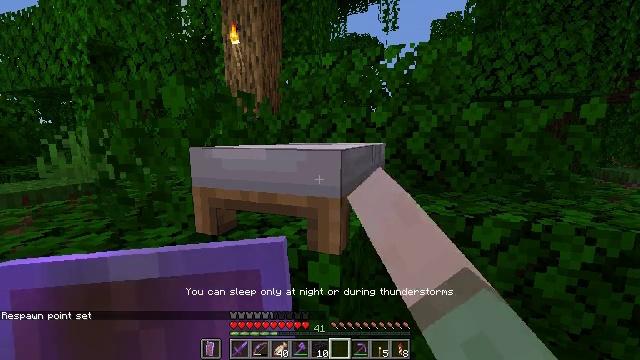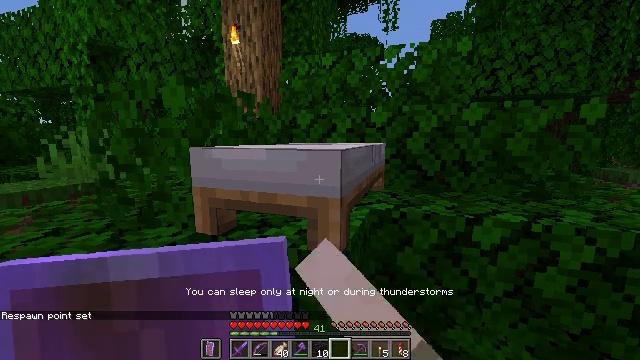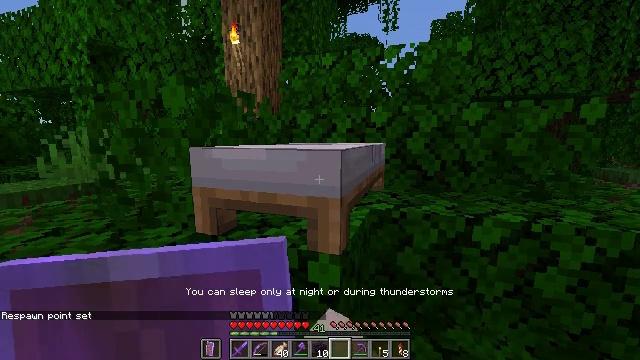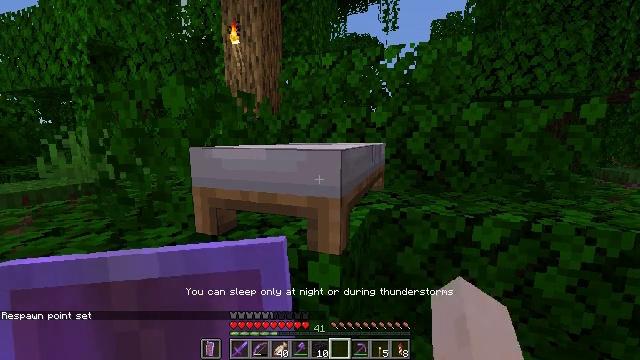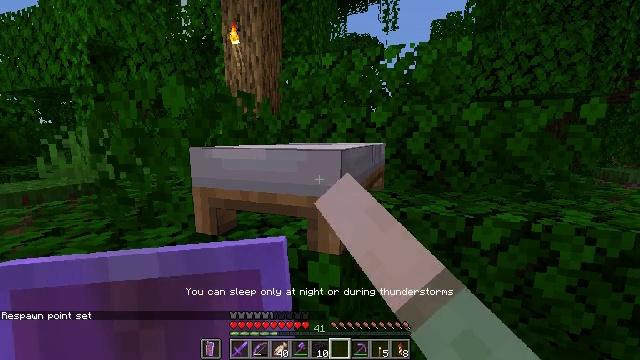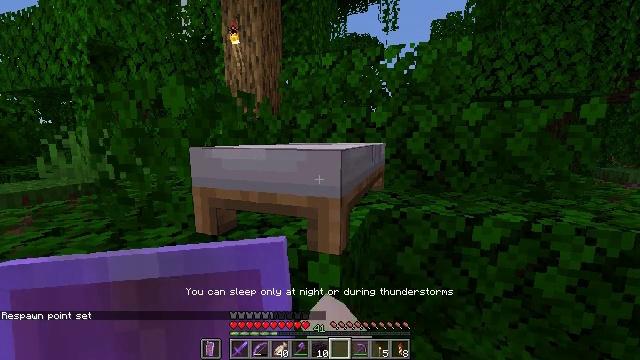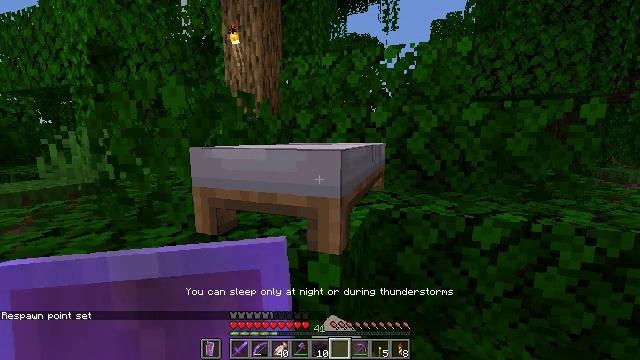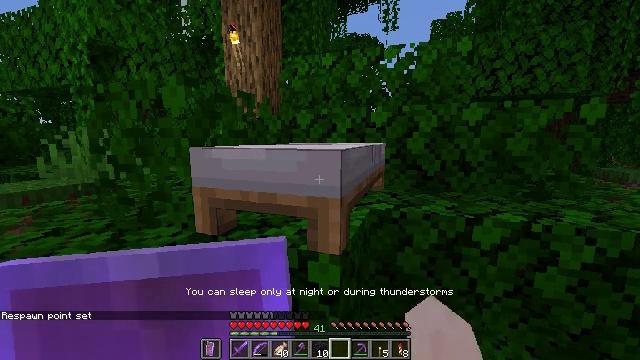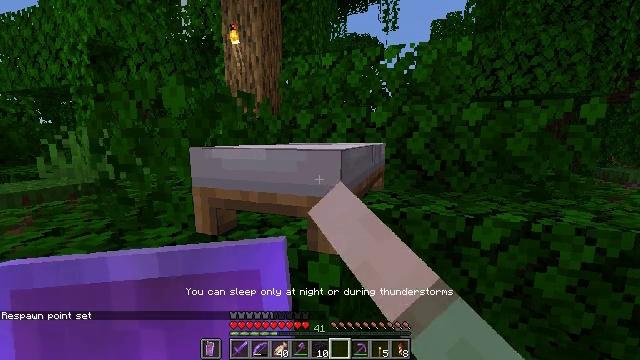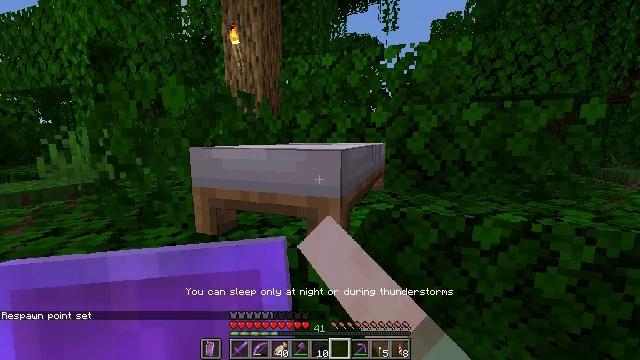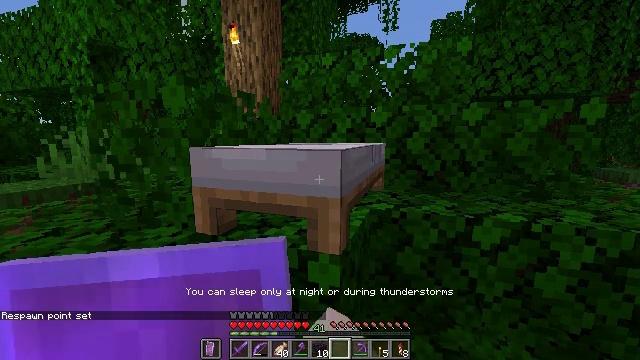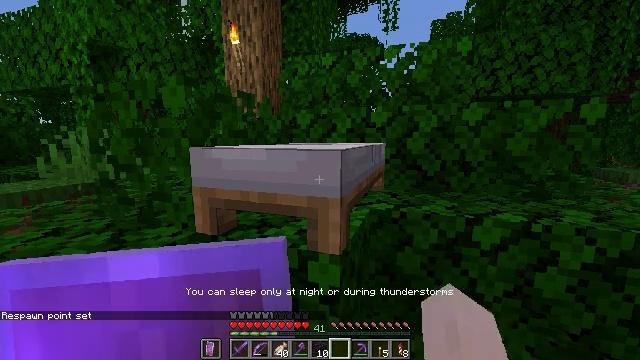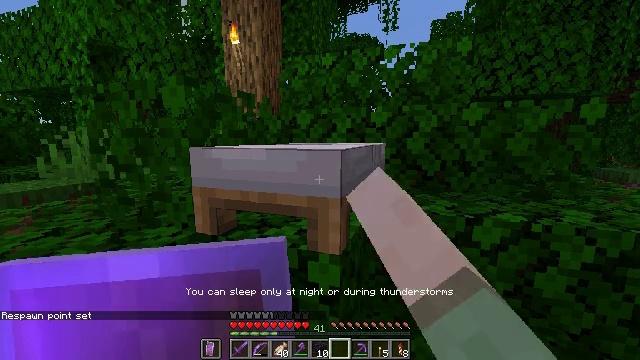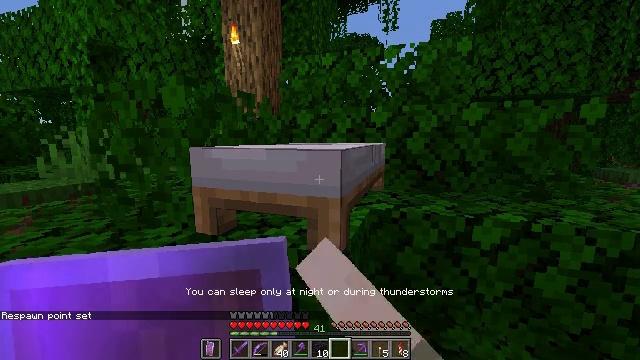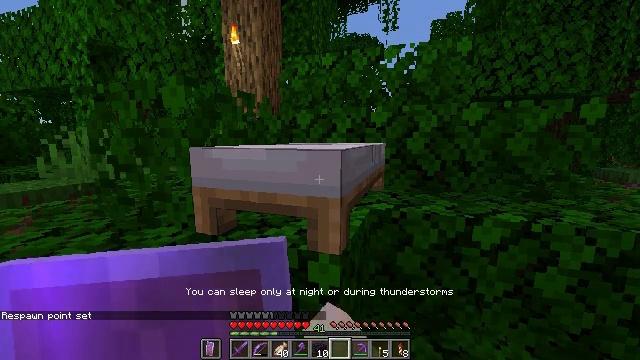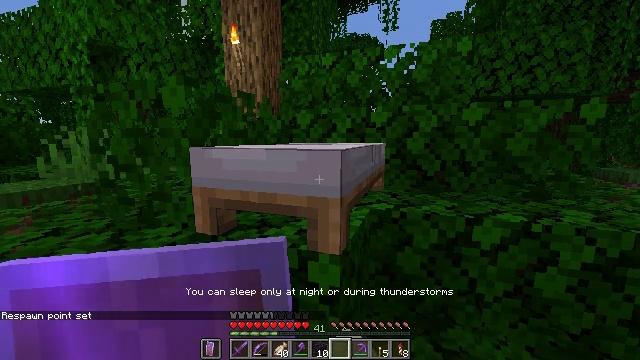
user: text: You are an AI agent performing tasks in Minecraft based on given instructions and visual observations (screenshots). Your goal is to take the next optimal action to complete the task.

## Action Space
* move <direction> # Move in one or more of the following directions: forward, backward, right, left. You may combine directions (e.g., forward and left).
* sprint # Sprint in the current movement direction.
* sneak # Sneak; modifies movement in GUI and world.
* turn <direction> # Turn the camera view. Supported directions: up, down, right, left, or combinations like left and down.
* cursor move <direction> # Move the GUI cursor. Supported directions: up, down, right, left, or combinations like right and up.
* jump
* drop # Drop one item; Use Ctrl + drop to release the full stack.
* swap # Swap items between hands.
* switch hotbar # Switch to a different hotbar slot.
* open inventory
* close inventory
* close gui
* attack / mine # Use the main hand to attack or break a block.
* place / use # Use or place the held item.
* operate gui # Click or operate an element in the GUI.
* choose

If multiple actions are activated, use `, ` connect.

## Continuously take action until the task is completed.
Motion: motion action
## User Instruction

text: Harvest the jungle log from the tree trunk.
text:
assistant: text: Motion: use / place
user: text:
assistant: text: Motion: use / place
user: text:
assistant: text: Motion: use / place
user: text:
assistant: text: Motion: use / place
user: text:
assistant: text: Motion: use / place
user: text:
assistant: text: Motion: use / place
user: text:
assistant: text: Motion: use / place
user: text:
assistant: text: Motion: use / place
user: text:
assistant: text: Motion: use / place
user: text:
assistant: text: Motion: use / place
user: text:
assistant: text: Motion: use / place
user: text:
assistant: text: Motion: use / place
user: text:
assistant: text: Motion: use / place
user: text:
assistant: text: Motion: use / place
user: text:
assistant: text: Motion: use / place
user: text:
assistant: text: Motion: use / place
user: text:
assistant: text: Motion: use / place
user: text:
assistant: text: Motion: use / place
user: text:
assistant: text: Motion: use / place
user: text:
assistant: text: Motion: use / place
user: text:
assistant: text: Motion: use / place
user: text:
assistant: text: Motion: use / place
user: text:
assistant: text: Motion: use / place
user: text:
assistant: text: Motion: use / place
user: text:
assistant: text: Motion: use / place
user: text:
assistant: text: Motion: use / place
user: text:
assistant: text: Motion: use / place
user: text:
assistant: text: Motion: use / place
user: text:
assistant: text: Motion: use / place
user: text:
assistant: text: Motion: use / place